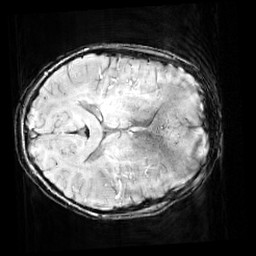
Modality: SWI
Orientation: axial
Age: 11
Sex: male
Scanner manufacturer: siemens
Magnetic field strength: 3 T
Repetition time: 0.027 s
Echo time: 0.02 s